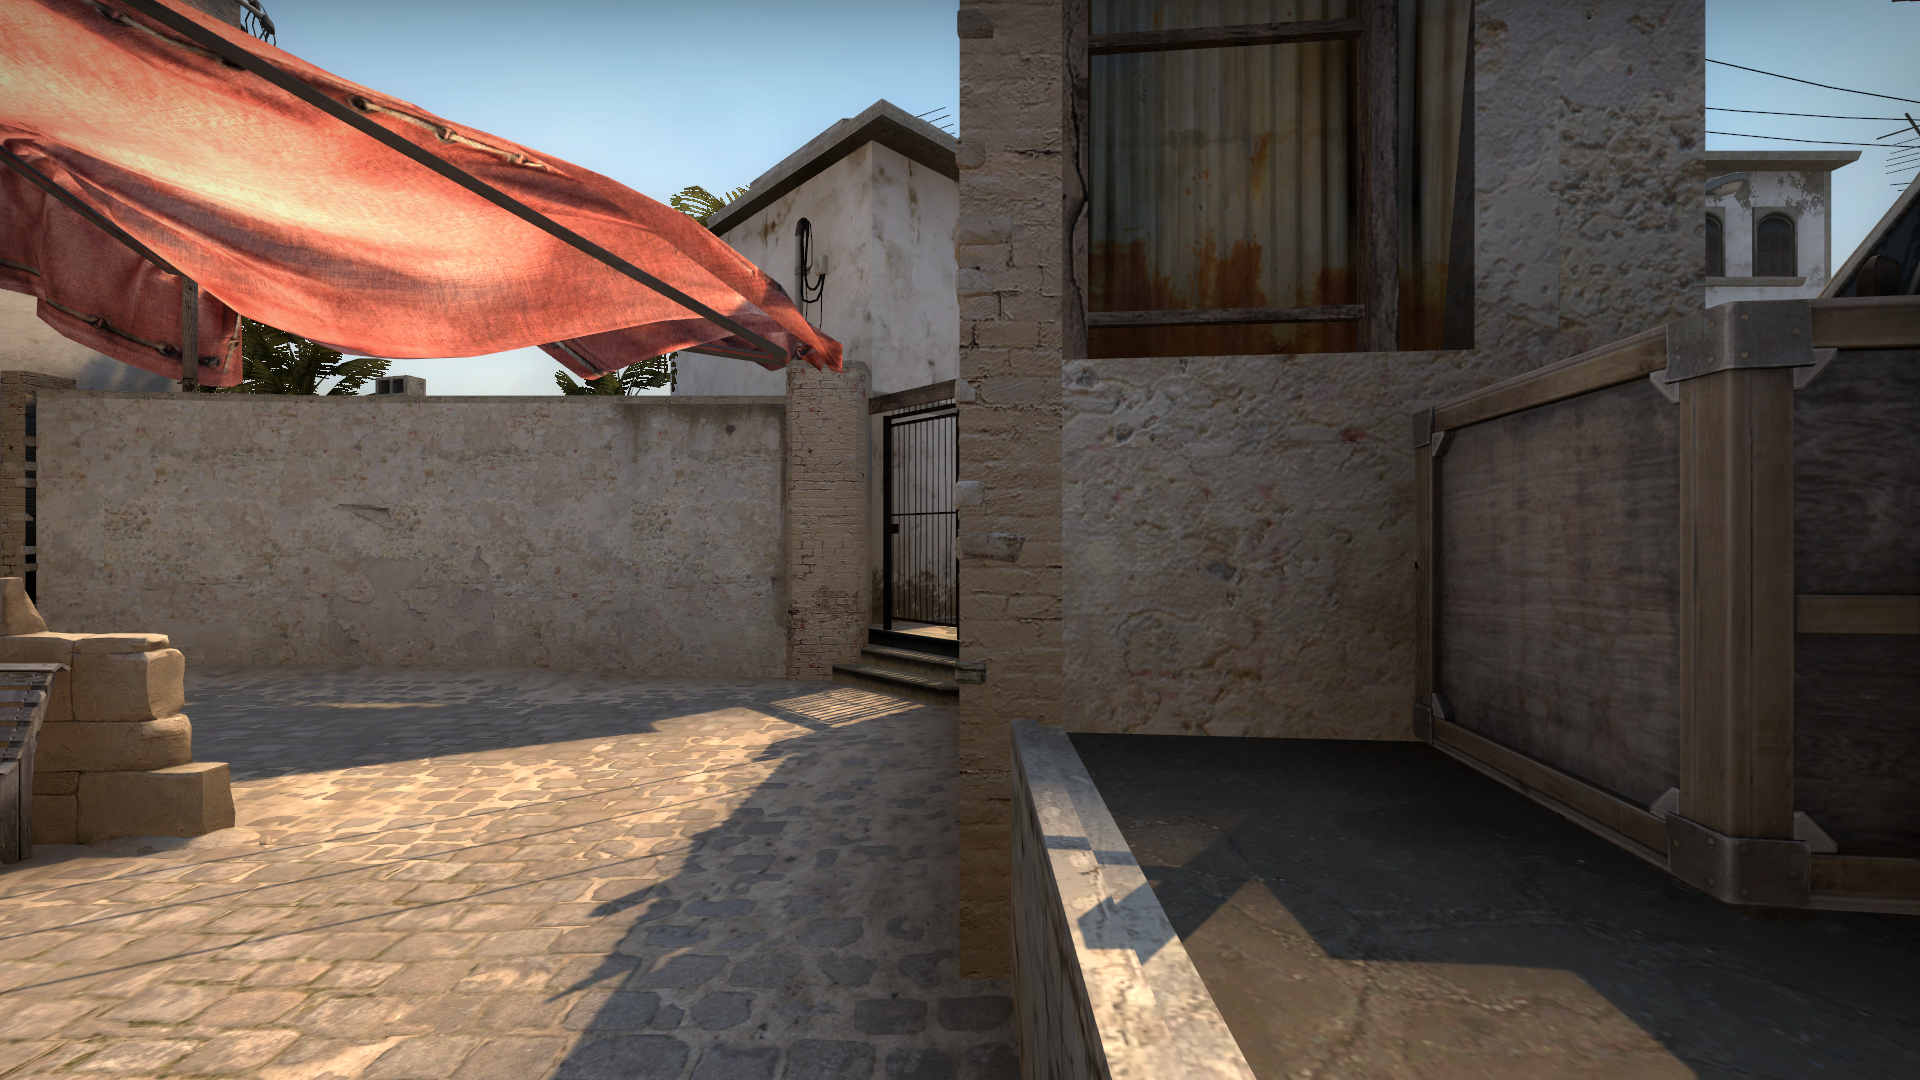
Map: de_mirage